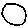
Label: moon